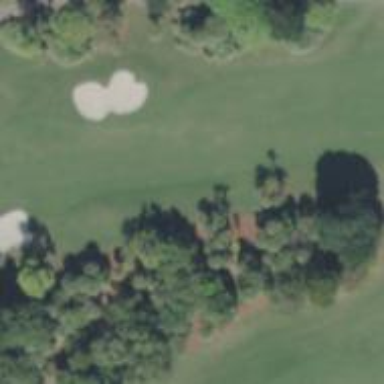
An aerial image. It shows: Golf hole.